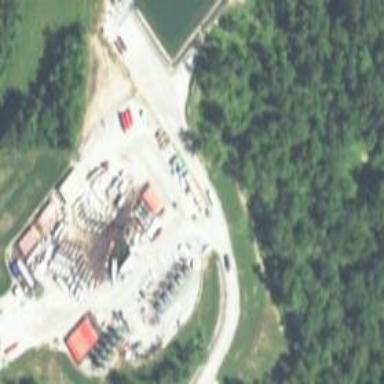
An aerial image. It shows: Petroleum well.